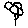
Label: flower